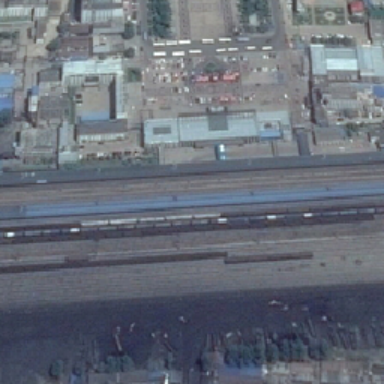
Many buildings with parking lots and squares are beside the railway station .